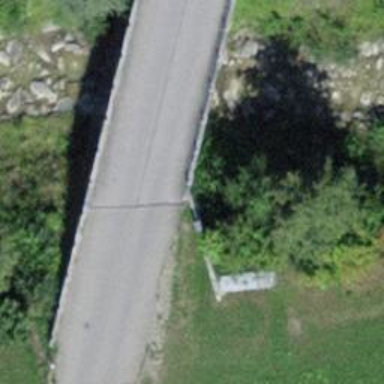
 crossing over bridge with grade1 tracktype."